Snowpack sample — Buffalo Mountain, Silverthorne, Colorado, USA (1/25/25, 10:11 AM MST)
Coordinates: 39.6222, -106.1139
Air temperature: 22 °F
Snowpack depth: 110 cm
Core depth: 30 cm
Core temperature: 42.8 °F
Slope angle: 12°, slope face: 102°
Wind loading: high
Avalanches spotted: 0
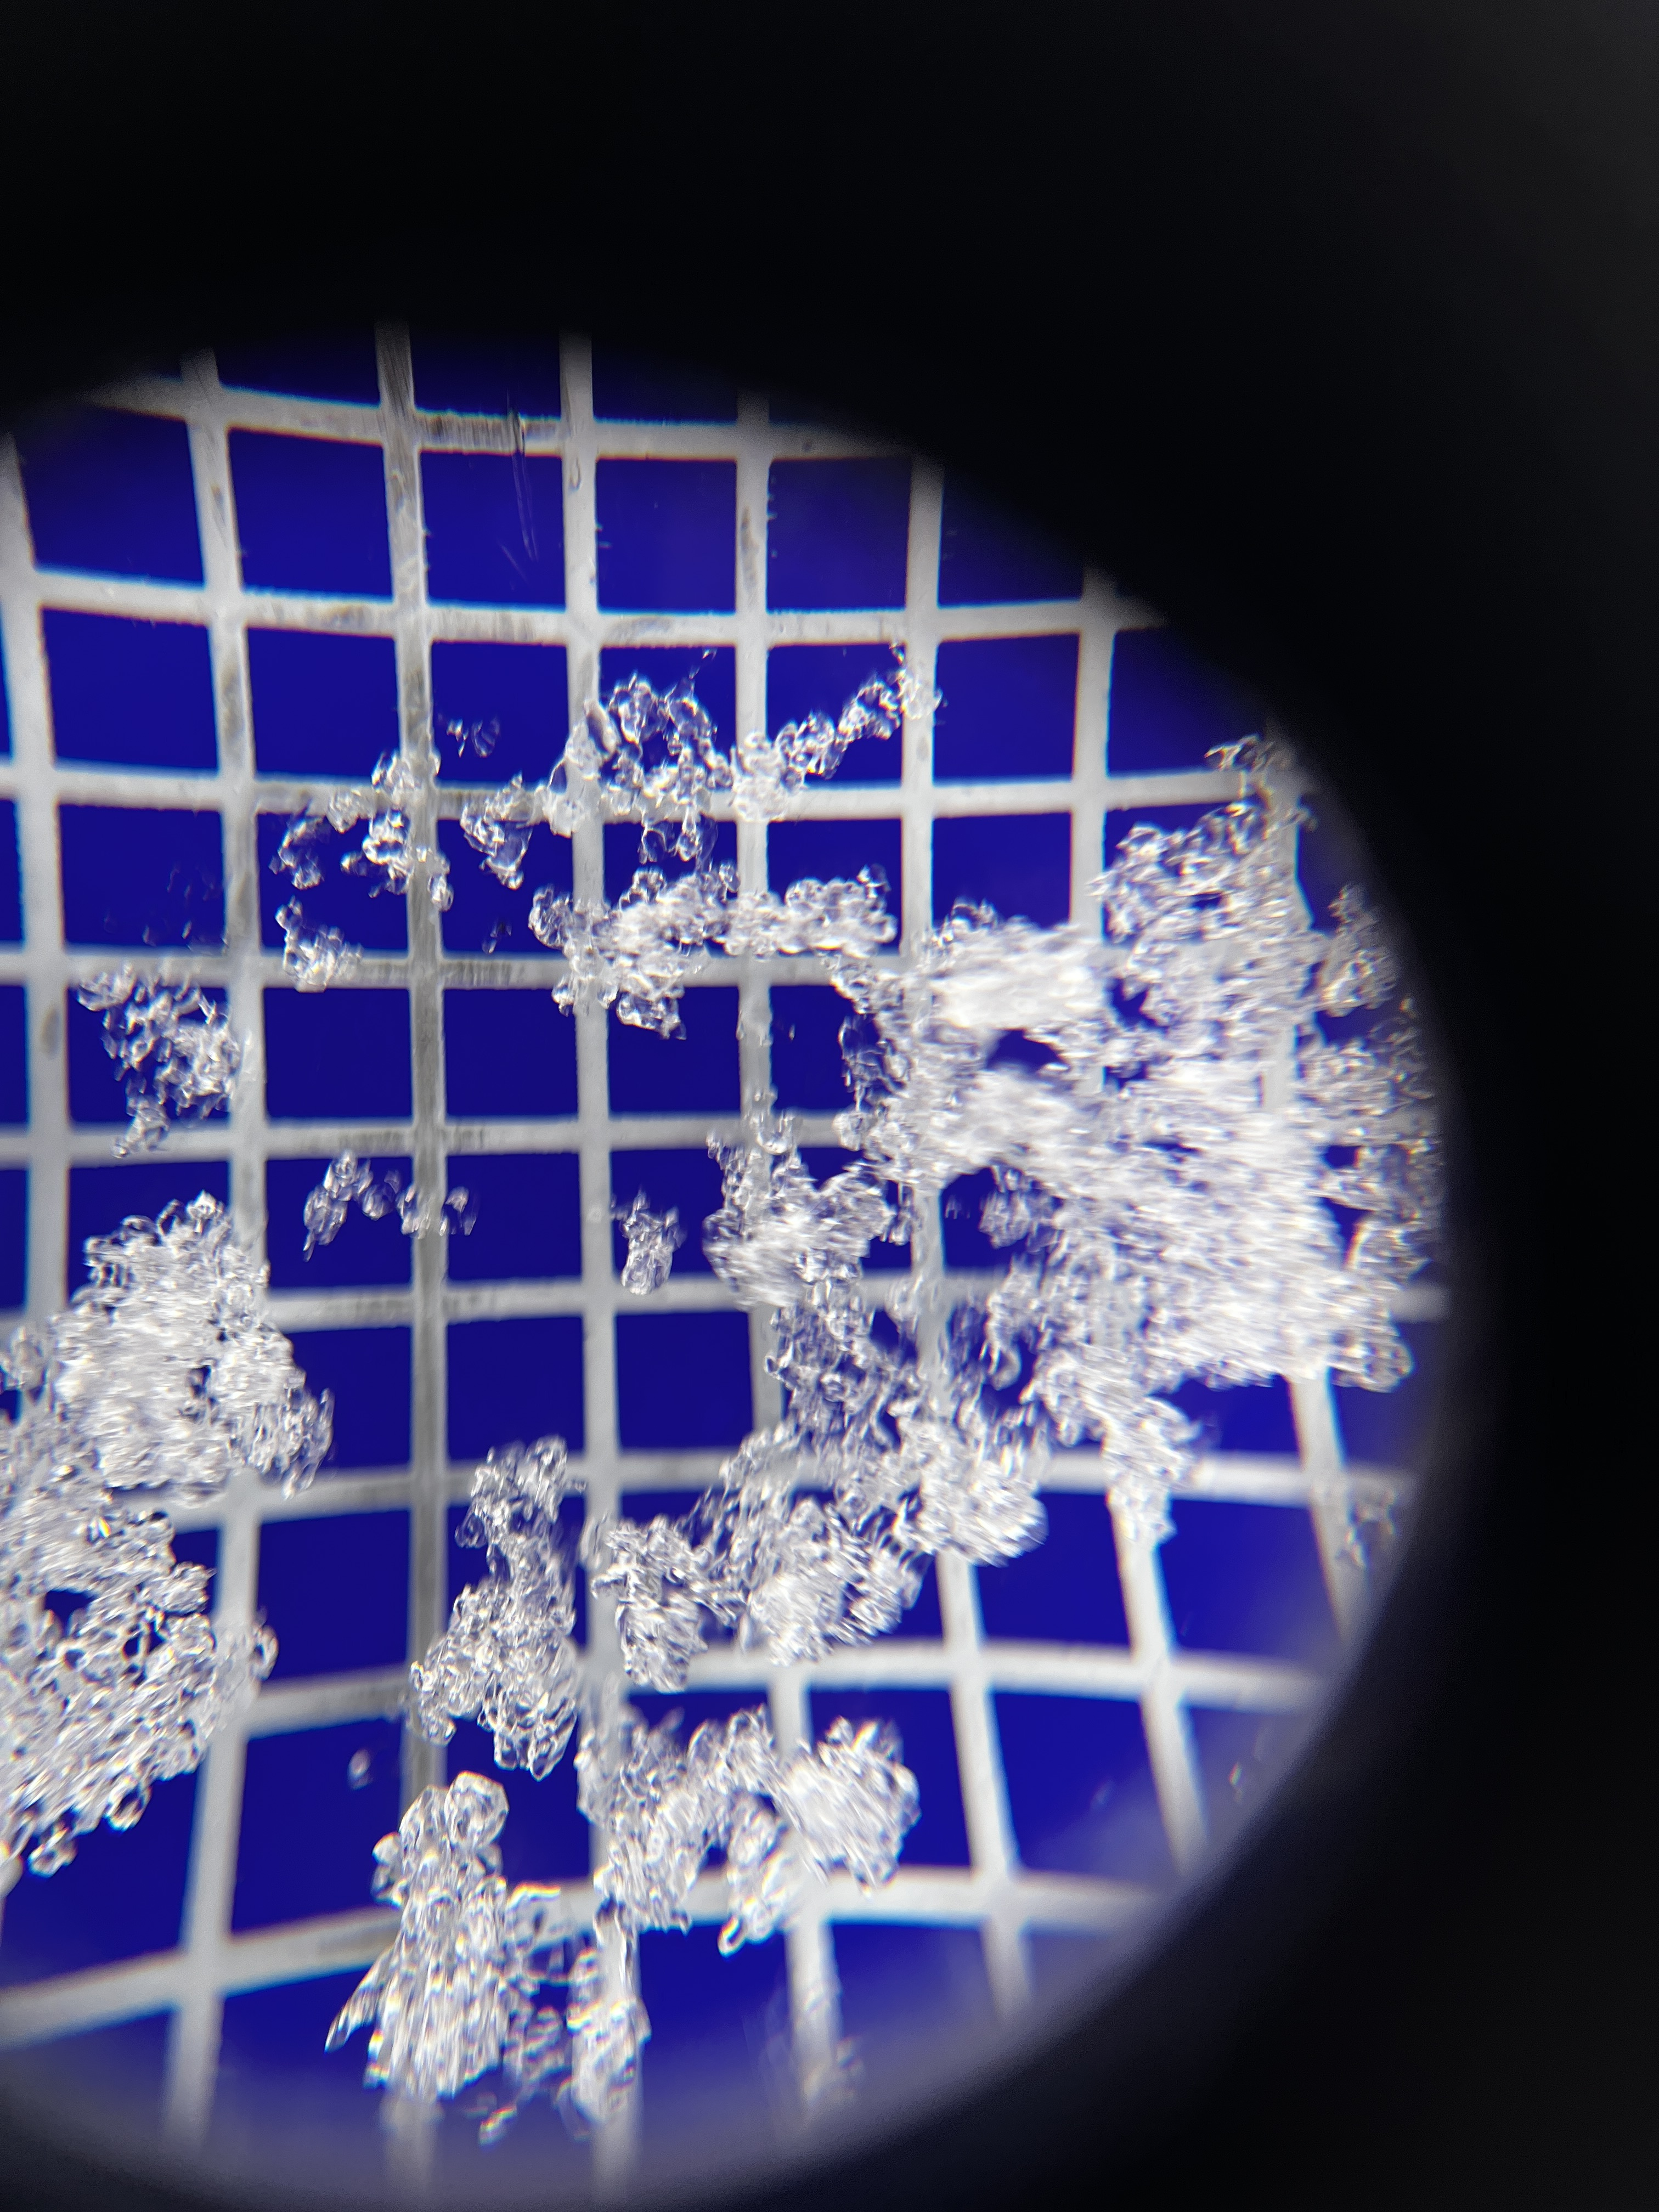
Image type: magnified_profile
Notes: No avalanches nearby, collected on the outskirts of a fire break 15 meters from the treeline, on way to Buffalo and Red Mountain